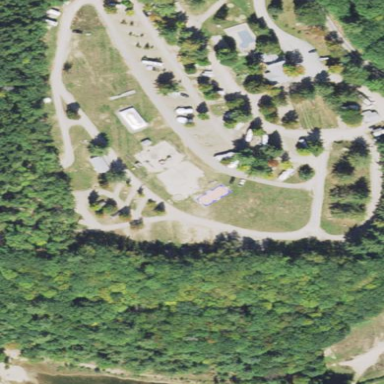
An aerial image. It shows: Caravan site for tourism.